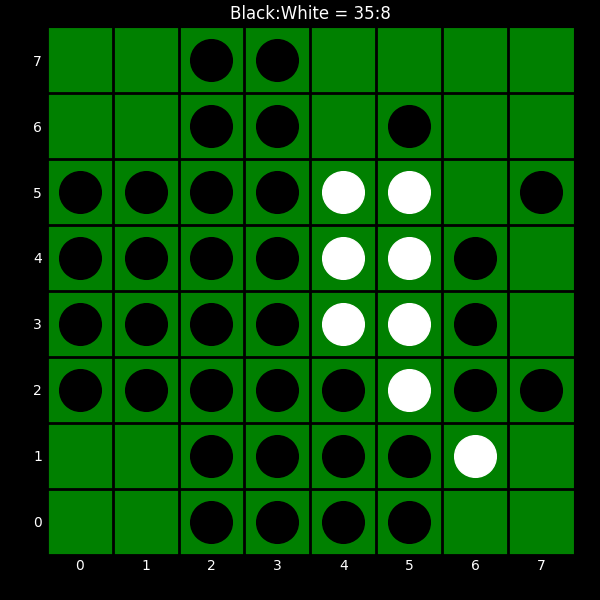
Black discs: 35
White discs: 8